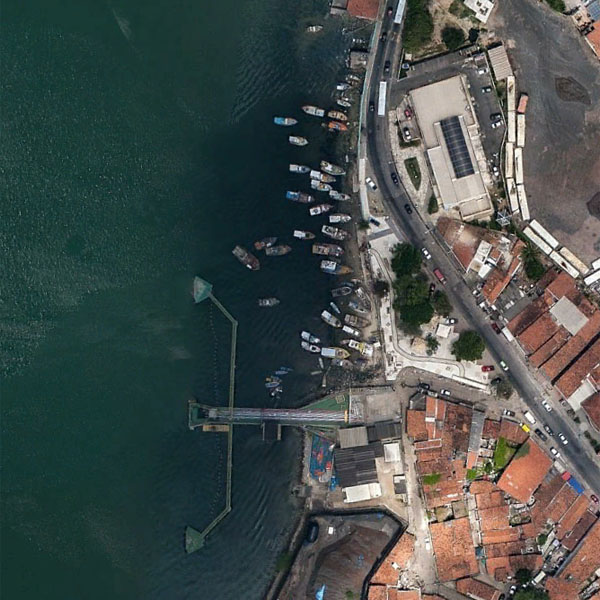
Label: Port